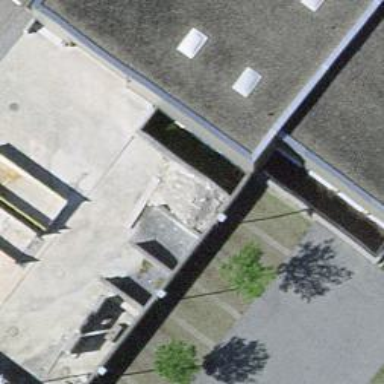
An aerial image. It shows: Retaining wall.